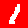
Digit: 1